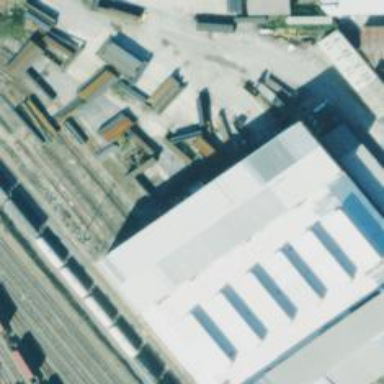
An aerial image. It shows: Disused railway yard.